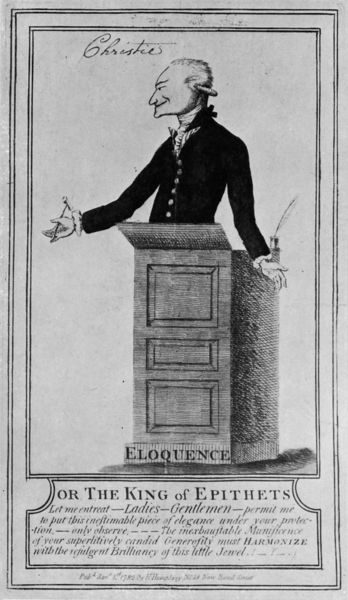
Titel: James Christie (James Christie’s features lent themselves readily to the caricaturist)
Künstler: H. Humphray
Schlagwörter: feder, mann, zeichnung, kragen, sockel, stehen, hände, redner, england, kinn, locken, ohren, perücke, lächeln, schrift, rede, könig, frack, karikatur, spitz, podest, knöpfe, schaf, radierung, stich, text, allegorie, tinte, pult, katheder, hammer, versteigerung, tintenfass, schreibfeder, winkel, vortrag, schreibgerät, christie, kant, stehne, überzogen, rednerpult, belehrung, stih, 18. jahrhundert, eloquenz, beredtsamkeit, schrfift, rgetoriker, rhetoriker, katheter